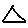
Label: triangle